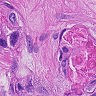
Metastatic tissue present: yes